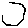
Label: hexagon